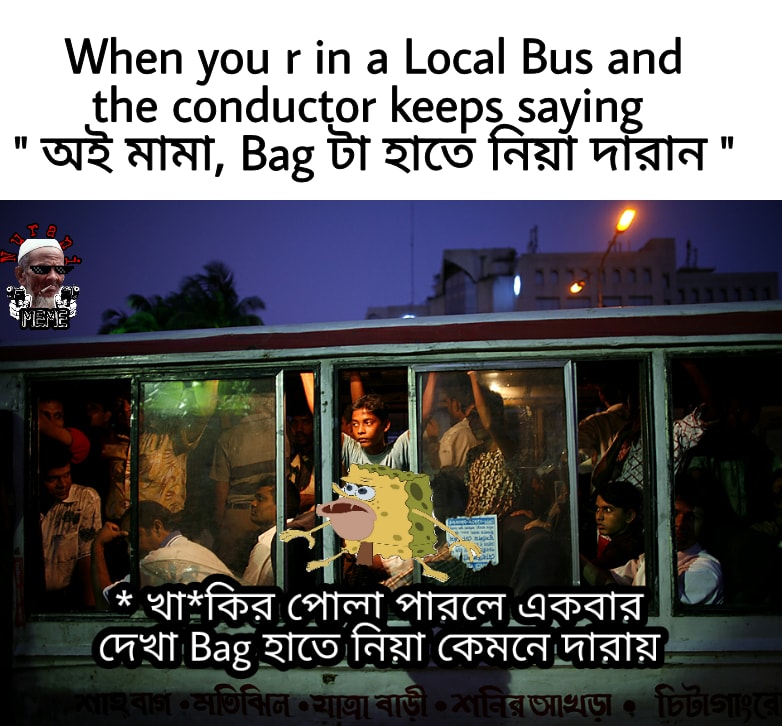
Caption: When you r in a Local Bus and the conductor keeps saying " অই মামা,  Bag টা হাতে নিয়া দারান "  * খা*কির পোলা পারলে একবার দেখা Bag হাতে নিয়া কেমনে দারায়
Label: hate